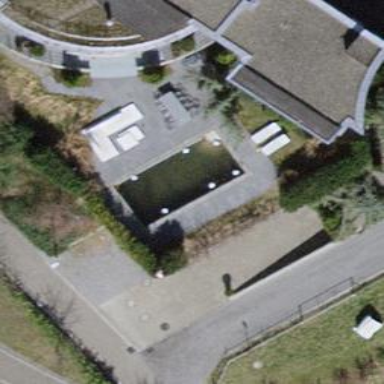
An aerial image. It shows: Swimming pool located in leisure land.